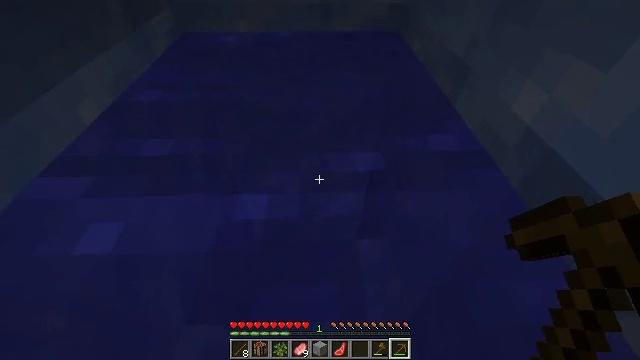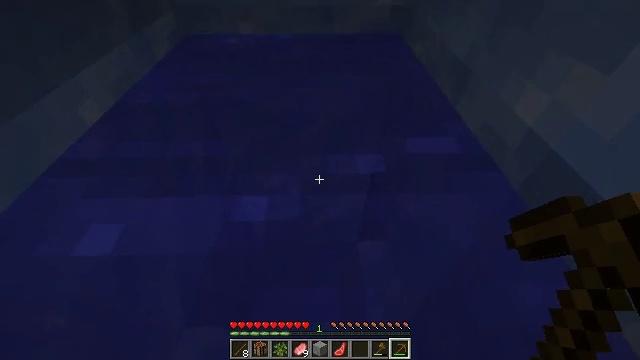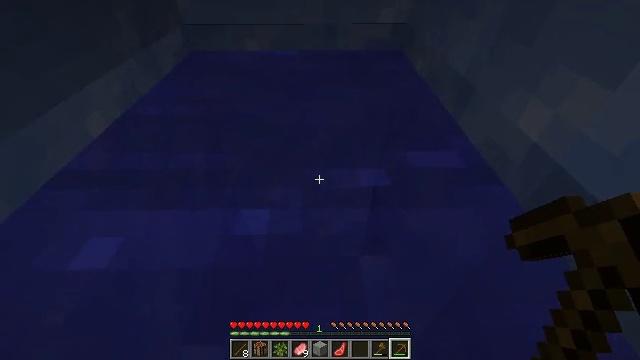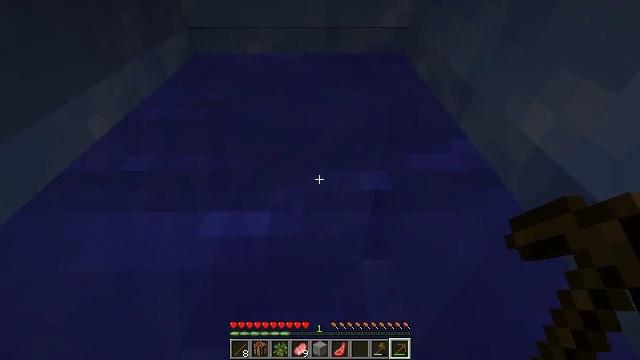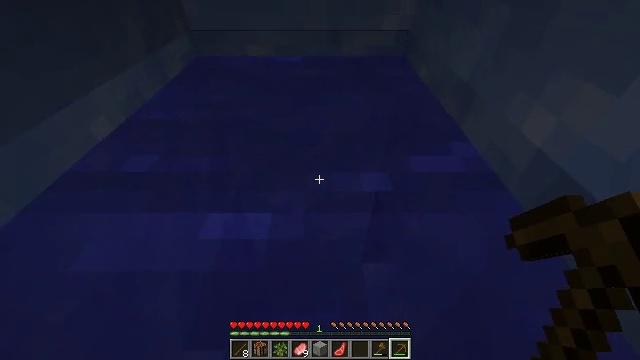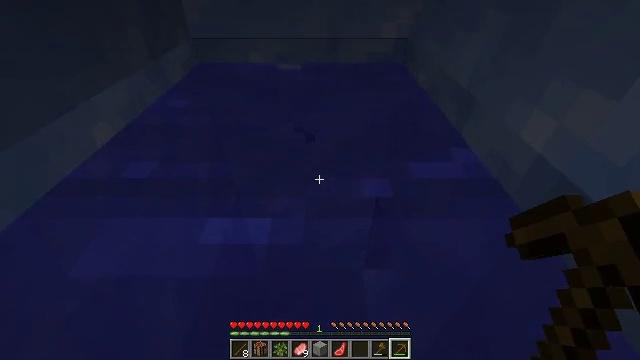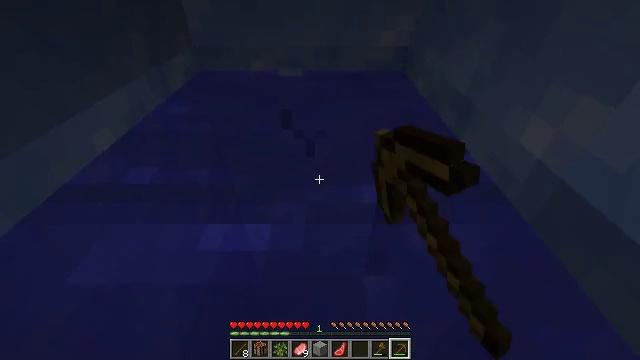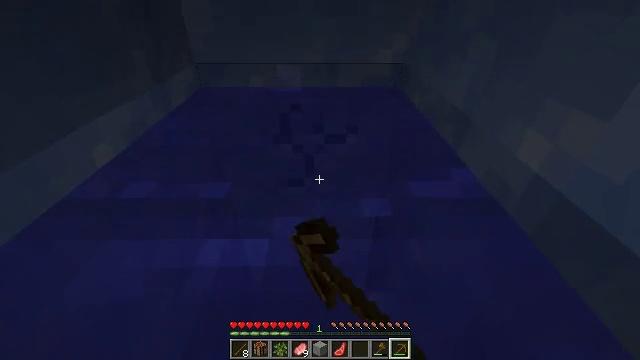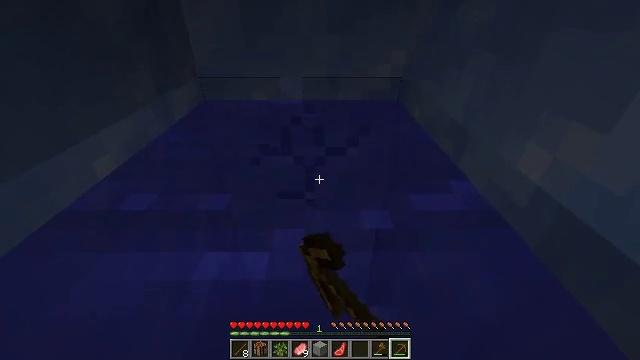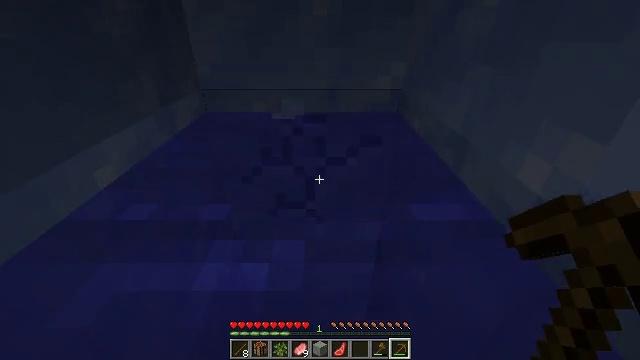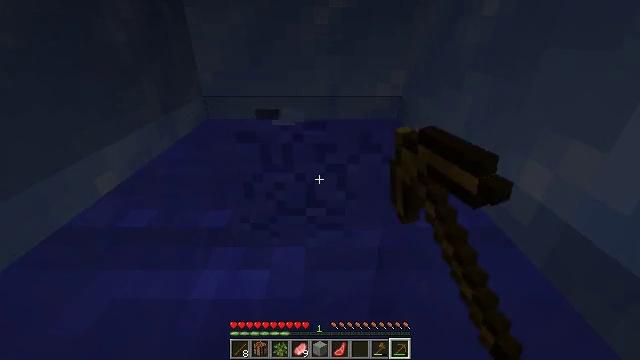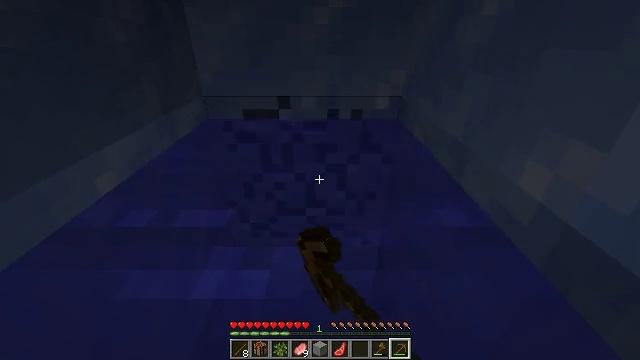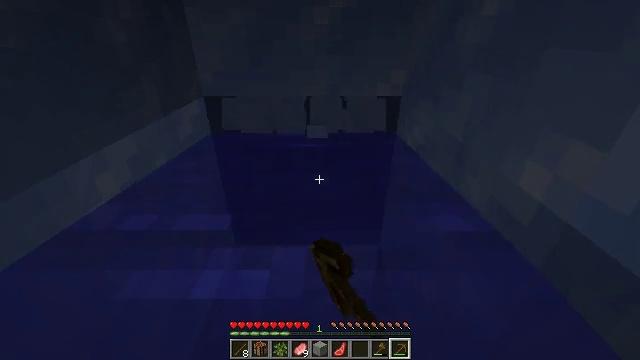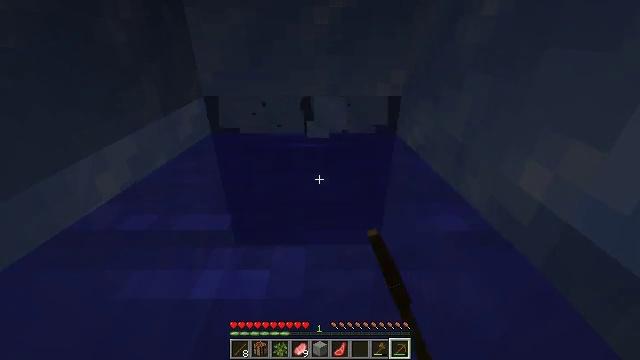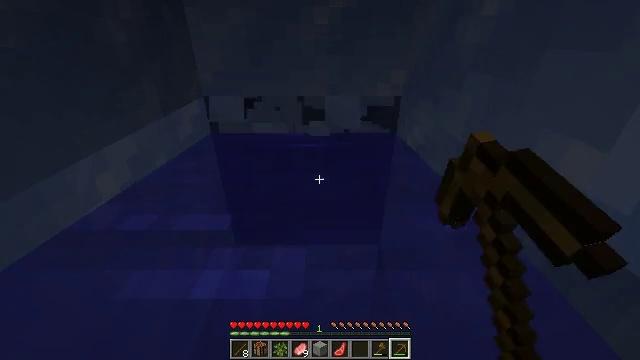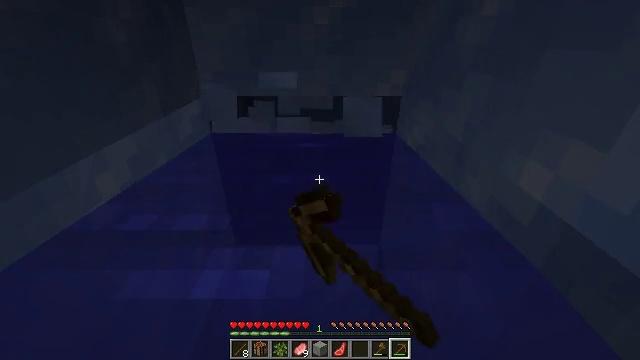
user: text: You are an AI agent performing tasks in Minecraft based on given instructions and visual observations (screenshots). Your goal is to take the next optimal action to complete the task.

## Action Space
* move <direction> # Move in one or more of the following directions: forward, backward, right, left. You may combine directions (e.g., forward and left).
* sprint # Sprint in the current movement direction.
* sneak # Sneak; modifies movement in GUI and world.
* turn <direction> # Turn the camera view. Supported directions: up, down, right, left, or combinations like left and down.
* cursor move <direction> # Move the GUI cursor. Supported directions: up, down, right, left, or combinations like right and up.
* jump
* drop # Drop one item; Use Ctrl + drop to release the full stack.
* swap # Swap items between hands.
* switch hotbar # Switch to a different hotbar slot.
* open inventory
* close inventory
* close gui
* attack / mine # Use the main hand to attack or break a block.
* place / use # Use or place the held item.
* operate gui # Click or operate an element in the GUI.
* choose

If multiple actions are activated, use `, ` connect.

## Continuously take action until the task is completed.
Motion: motion action
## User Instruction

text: Collect packed ice using a pickaxe.
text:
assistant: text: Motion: sneak
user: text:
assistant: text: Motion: sneak, turn up
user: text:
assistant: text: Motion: sneak
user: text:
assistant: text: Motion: sneak
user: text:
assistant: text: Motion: sneak, turn up, attack / mine
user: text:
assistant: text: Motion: sneak, turn up, attack / mine
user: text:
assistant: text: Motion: sneak, turn up, attack / mine
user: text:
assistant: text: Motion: sneak, turn up, attack / mine
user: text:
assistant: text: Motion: sneak, turn up, attack / mine
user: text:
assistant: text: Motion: sneak, turn up, attack / mine
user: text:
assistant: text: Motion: sneak, attack / mine
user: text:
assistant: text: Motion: sneak, attack / mine
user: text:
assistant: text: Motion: sneak, attack / mine
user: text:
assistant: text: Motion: sneak, attack / mine
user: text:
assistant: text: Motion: sneak, attack / mine
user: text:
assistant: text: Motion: sneak, attack / mine
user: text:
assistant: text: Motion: sneak, attack / mine
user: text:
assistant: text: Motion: sneak, attack / mine
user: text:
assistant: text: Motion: sneak, attack / mine
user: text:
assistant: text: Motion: sneak, attack / mine
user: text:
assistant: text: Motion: sneak, attack / mine
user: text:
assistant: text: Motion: sneak, attack / mine
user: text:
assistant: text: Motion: sneak, turn up, attack / mine
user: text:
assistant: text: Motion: sneak, turn right and up, attack / mine
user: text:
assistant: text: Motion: sneak, turn up, attack / mine
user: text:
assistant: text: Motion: sneak, attack / mine
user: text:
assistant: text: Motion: sneak, attack / mine
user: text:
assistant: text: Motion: sneak, attack / mine
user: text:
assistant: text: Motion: sneak, attack / mine
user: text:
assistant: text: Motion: sneak, attack / mine